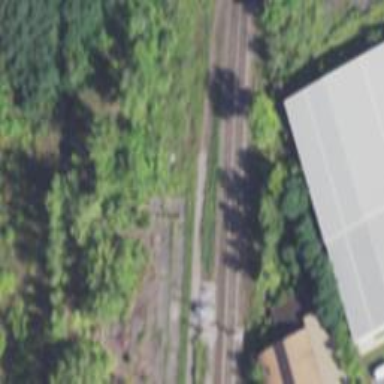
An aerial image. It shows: Abandoned railway.